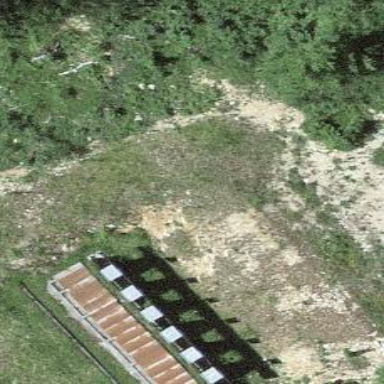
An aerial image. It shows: Retaining wall.